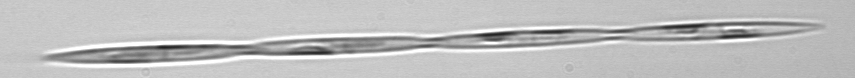
Label: Pseudo-nitzschia